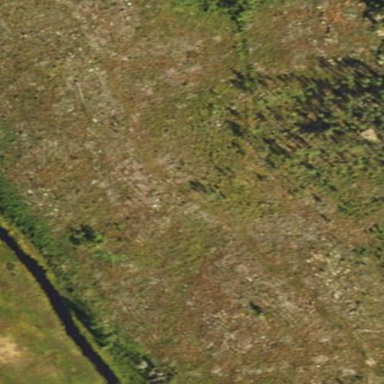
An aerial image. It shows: Clearcut man-made area surrounded by scrub vegetation.